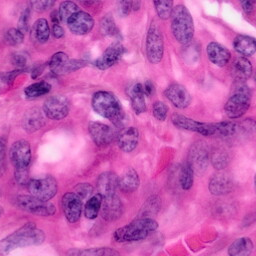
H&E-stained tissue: Pancreatic